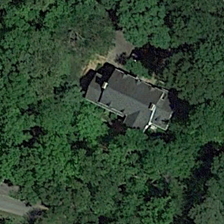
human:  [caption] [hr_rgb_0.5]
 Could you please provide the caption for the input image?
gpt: many green trees are around a building .

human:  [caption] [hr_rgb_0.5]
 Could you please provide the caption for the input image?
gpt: many green trees are around a building .

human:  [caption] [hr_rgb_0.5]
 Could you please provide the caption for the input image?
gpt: many green trees are around a building .

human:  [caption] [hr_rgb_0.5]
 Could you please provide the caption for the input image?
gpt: many green trees are around a building .

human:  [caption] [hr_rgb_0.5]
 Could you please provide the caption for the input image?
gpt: many green trees are around a building .